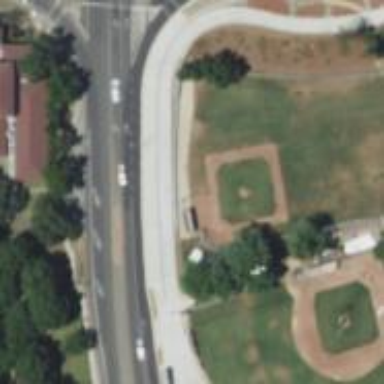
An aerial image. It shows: Baseball pitch for leisure and sports activities.